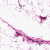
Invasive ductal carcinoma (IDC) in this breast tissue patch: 0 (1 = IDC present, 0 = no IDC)